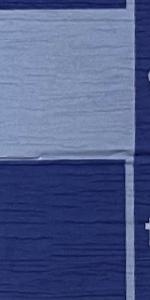
Label: Empty